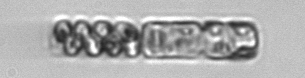
Label: Guinardia_delicatula_TAG_internal_parasite